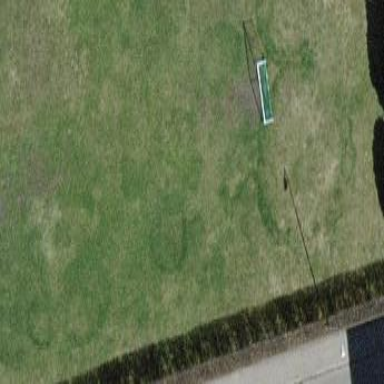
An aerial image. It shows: Soccer pitch with grass surface for leisure and sports.